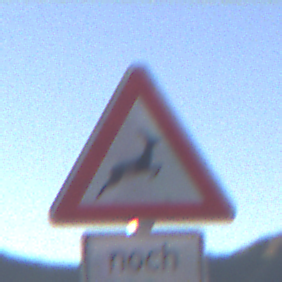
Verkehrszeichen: WildwechselLinks
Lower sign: LaengeEinerStrecke3
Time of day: SunriseSunset
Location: Outdoor (Nature)
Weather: Clear
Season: NotSpecified
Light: Natural